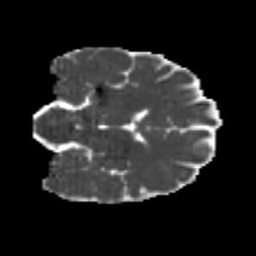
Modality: MD
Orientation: coronal
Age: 24
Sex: female
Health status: healthy
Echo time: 0.074 s